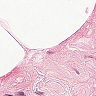
Metastatic tissue present: no